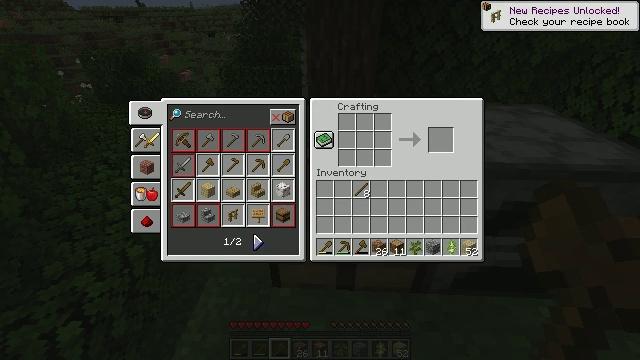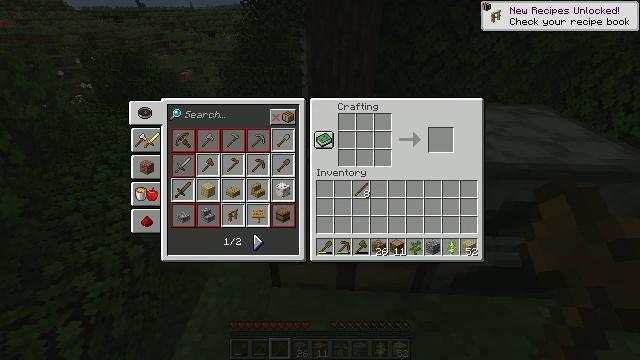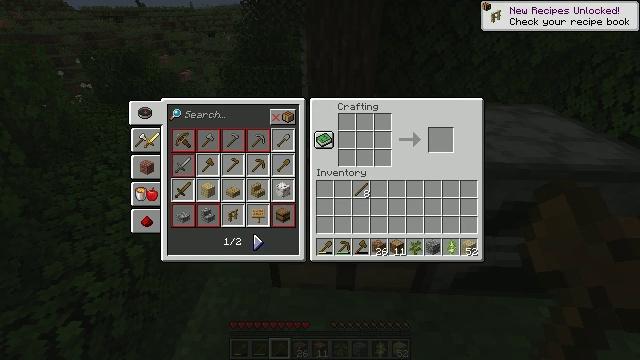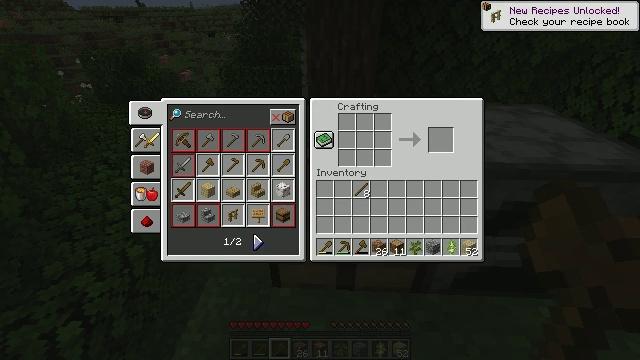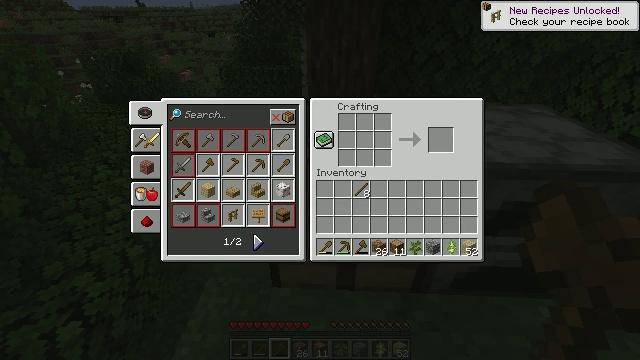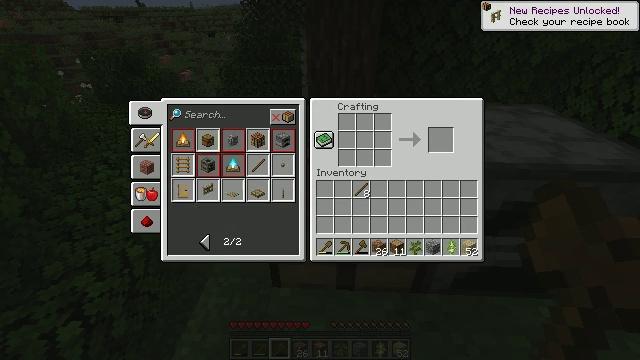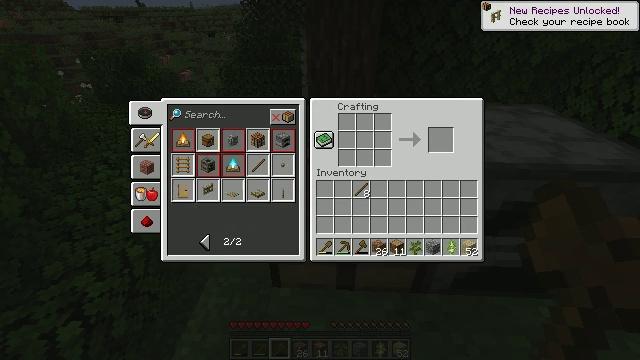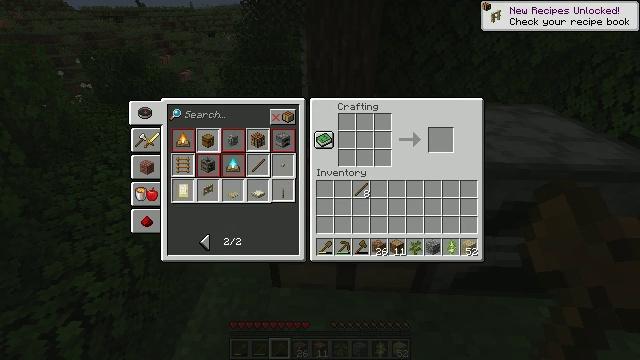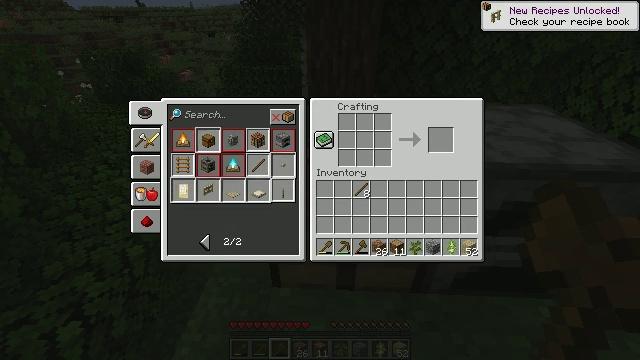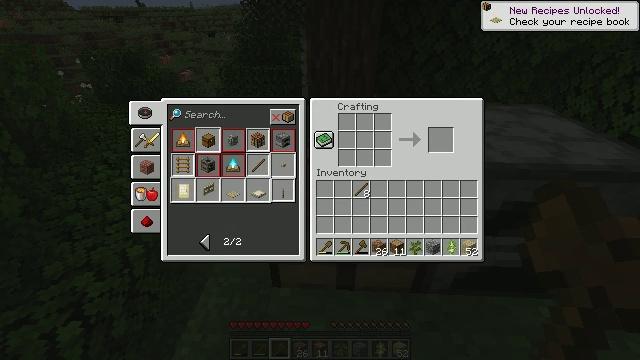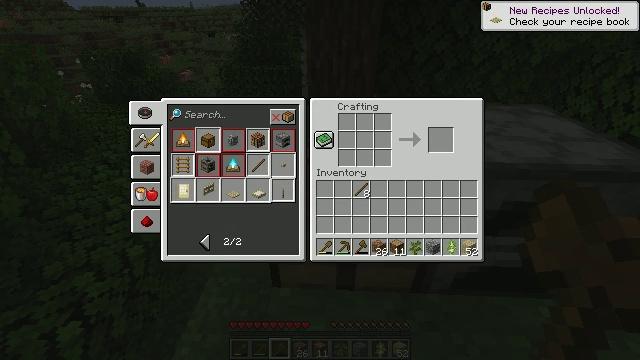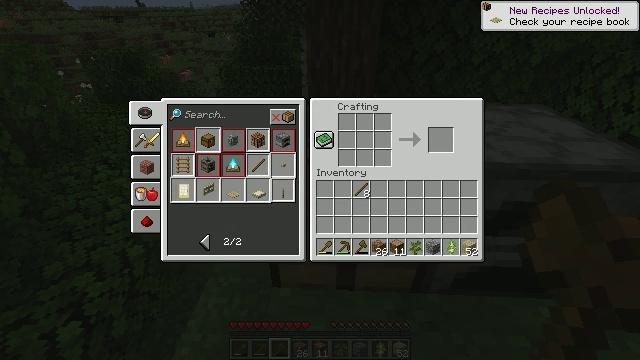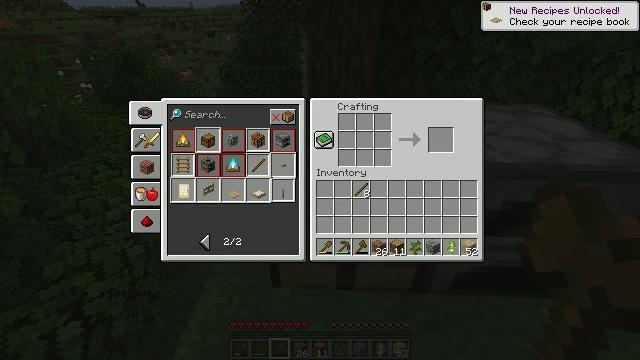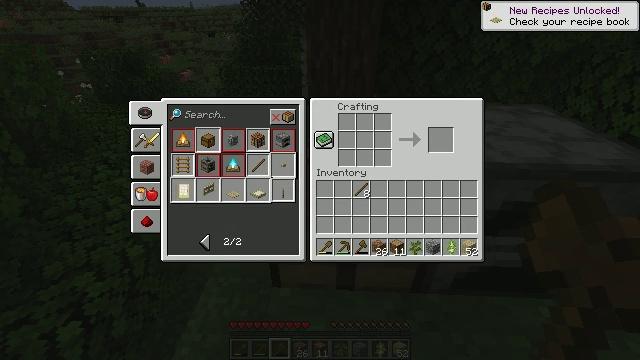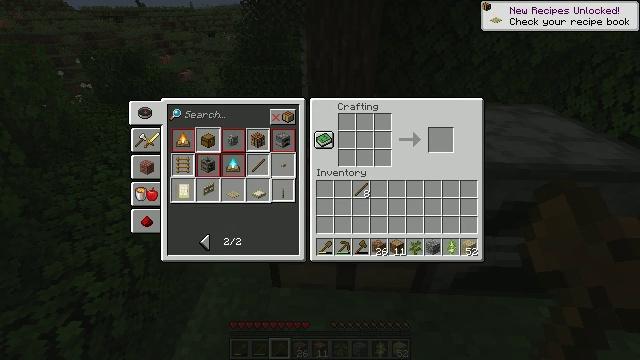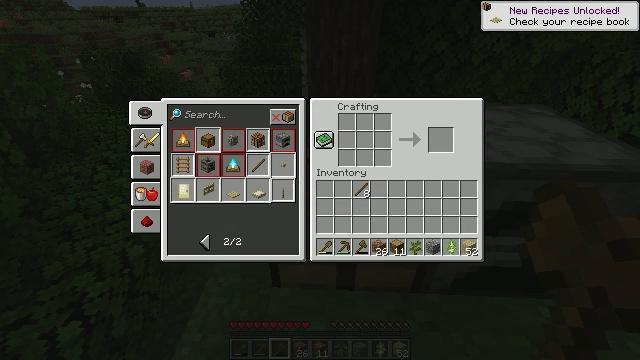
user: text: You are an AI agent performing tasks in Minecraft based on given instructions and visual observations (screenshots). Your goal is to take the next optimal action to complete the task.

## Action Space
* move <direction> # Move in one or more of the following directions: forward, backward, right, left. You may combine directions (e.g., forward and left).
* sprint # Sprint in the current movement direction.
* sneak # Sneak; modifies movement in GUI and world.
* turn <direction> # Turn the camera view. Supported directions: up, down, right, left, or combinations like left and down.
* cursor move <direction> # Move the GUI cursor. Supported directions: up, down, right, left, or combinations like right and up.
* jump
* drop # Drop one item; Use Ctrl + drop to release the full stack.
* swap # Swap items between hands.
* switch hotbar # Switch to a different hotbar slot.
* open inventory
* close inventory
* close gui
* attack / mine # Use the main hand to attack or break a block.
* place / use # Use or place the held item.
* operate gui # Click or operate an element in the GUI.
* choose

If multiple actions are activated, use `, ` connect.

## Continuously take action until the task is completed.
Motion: motion action
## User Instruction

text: To obtain a birch fence, use birch planks and sticks on the crafting table.
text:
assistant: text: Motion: no_op
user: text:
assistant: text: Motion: no_op
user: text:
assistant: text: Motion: no_op
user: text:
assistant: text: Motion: no_op
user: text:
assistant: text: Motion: operate gui
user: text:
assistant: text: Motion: operate gui
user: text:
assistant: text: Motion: operate gui
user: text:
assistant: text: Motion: no_op
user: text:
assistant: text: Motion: no_op
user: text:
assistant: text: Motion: no_op
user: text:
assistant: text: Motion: no_op
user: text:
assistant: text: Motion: no_op
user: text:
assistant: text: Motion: no_op
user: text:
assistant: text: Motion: no_op
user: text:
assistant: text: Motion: no_op
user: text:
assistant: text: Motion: no_op
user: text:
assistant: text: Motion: no_op
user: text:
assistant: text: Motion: no_op
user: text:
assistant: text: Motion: no_op
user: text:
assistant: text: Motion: no_op
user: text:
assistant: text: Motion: no_op
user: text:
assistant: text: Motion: no_op
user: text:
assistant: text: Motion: no_op
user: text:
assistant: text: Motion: no_op
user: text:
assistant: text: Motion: no_op
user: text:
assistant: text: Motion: no_op
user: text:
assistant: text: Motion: cursor move left
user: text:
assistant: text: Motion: cursor move left and up
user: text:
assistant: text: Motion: cursor move left and up
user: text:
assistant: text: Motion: cursor move up